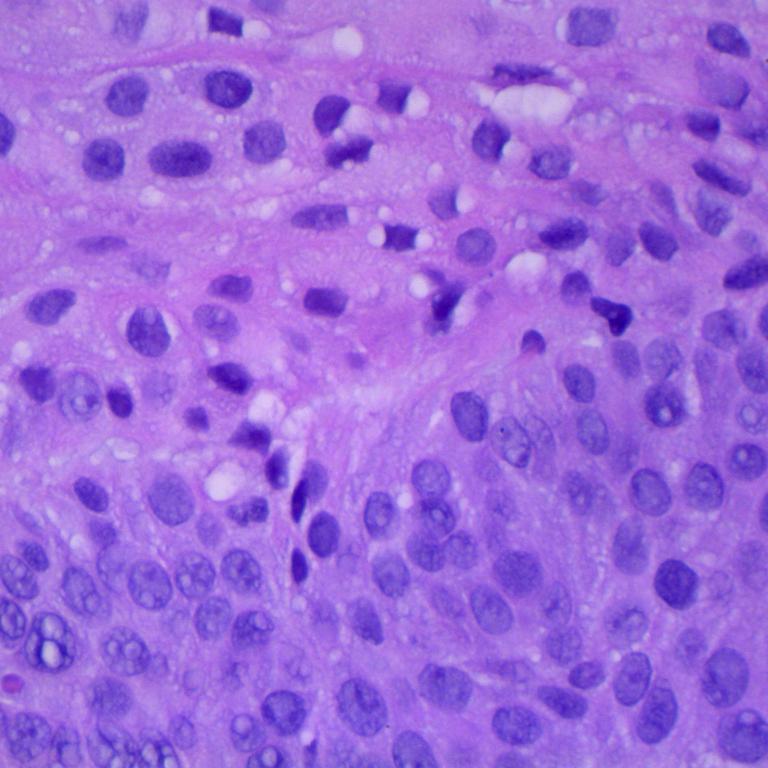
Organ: lung
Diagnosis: squamous carcinomas